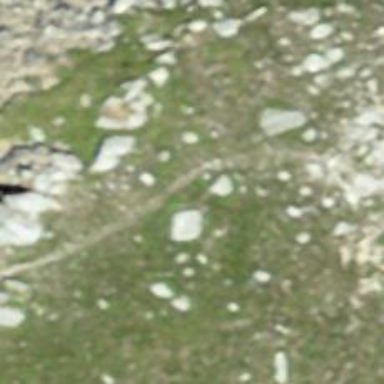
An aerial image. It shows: Ground path.